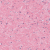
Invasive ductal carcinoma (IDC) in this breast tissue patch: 0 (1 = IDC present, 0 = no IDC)